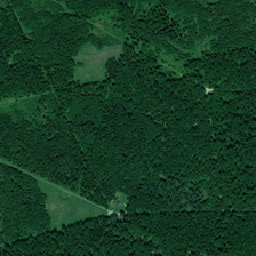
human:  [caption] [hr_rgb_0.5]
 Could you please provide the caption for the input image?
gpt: Straight trail puts this deep green forest between some bright green meadows.

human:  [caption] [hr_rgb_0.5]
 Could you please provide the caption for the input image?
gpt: there is some lines dividing the forests into some ploygon parts .

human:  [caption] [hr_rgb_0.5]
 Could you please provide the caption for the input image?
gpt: Forests are made up of many triangular areas.

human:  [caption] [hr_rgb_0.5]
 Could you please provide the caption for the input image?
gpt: Forest road is a combination of many triangular areas.

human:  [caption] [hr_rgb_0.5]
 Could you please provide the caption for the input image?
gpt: There are several straight paths in the dark green forest, among which there are some light green grasslands.